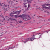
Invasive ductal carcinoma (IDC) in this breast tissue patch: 0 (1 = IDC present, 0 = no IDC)